Aerial crown-view tile of a tropical tree (Barro Colorado Island, Panama), acquired 20250512:
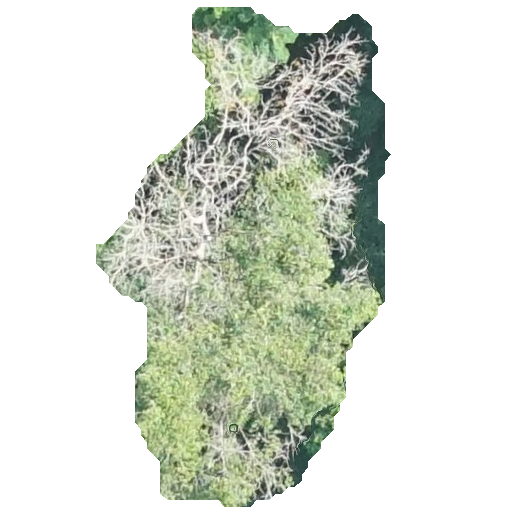
Species: Dipteryx oleifera
GBIF accepted scientific name: Dipteryx oleifera
Crown area: 144.905 m²